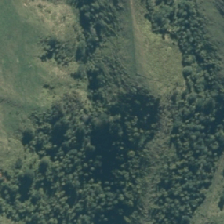
Land cover: manuka_kanuka